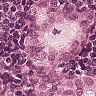
Metastatic tissue present: yes